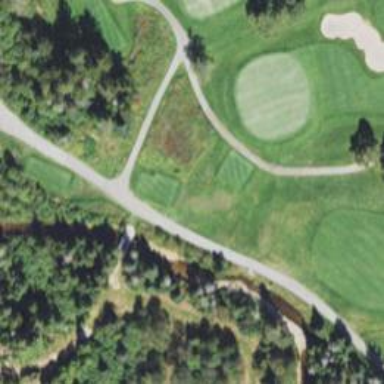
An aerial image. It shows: Grass area designated as golf tee.